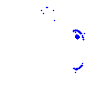
Particle: pion